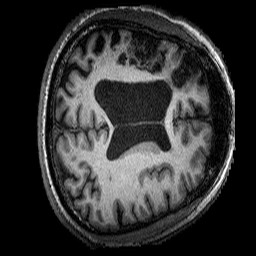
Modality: T1w
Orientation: axial
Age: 50
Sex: male
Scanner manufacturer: siemens
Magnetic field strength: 3 T
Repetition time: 2.25 s
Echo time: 0.00452 s